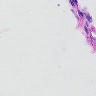
Metastatic tissue present: no